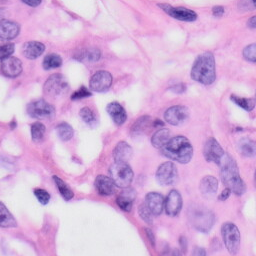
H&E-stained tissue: Skin